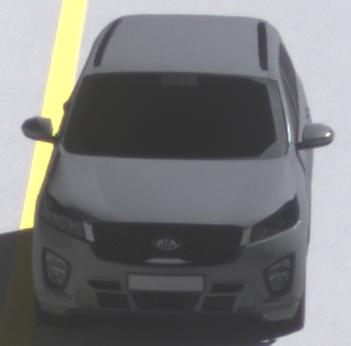
Make: KIA
Model: Sorento 2.2 CRDi
Detailed model: Sorento (UM)
Model produced from: 2015/03
Model produced until: 2017/10
Doors: 5
Color: gray
Road condition: dry road
Daytime: midday
Contrast: high contrast